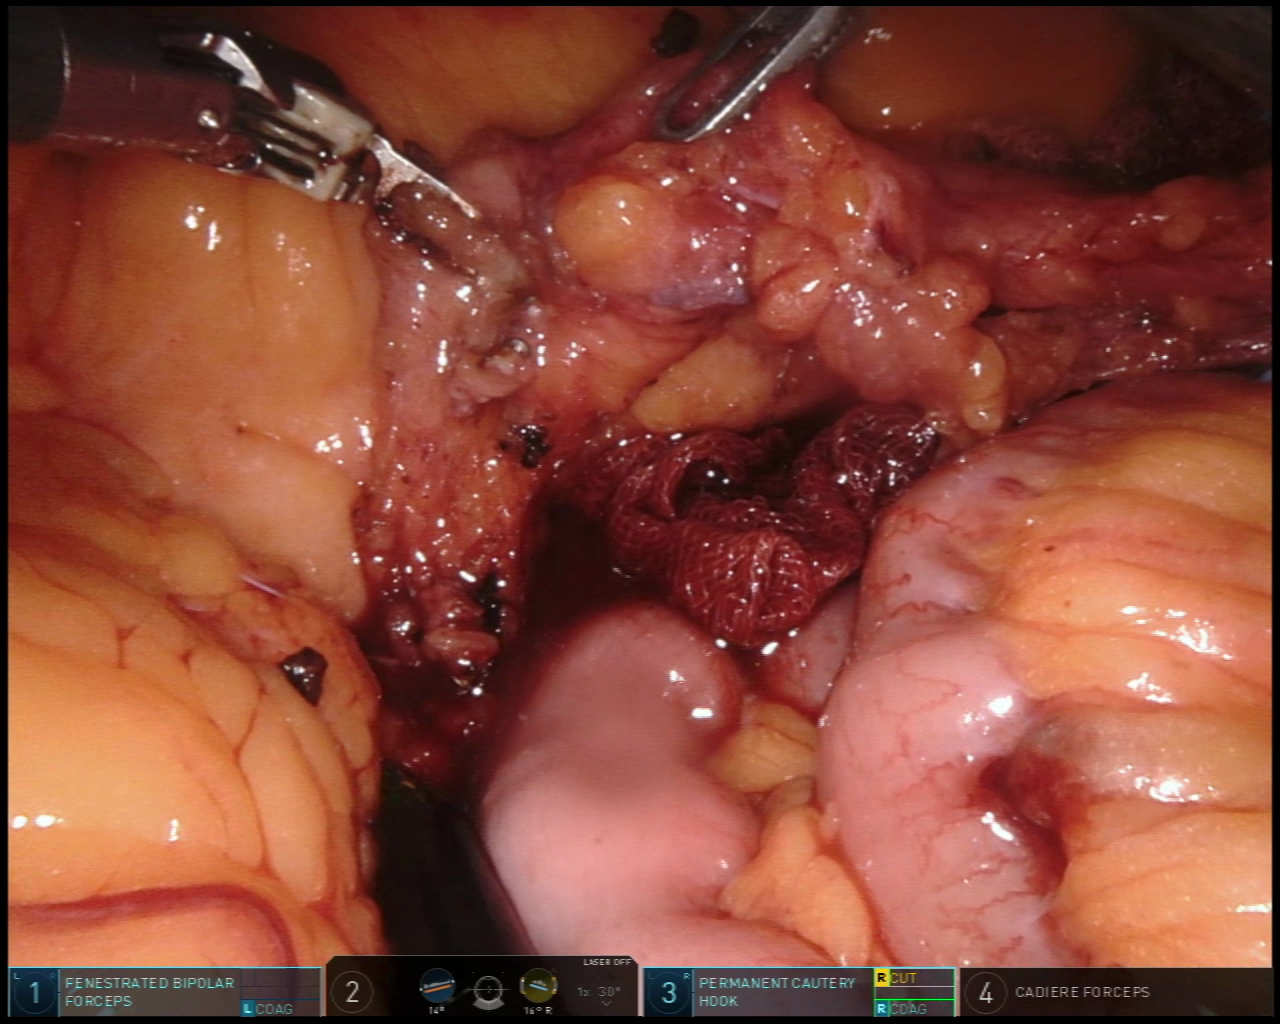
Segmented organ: intestinal_veins
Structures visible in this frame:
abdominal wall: no
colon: no
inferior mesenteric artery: no
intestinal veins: yes
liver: no
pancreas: no
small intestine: yes
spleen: no
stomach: no
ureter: no
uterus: no
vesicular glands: no